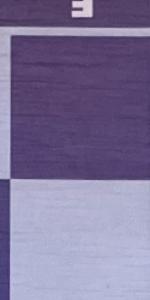
Label: Empty